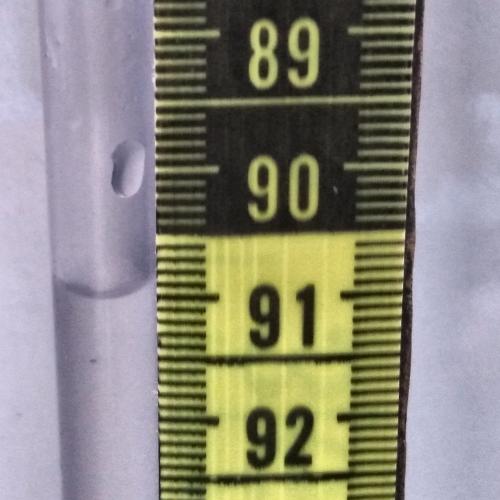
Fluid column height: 91.0 cm